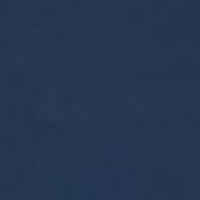
EUNIS habitat code: 14
Species observed at this site:
Aythya ferina